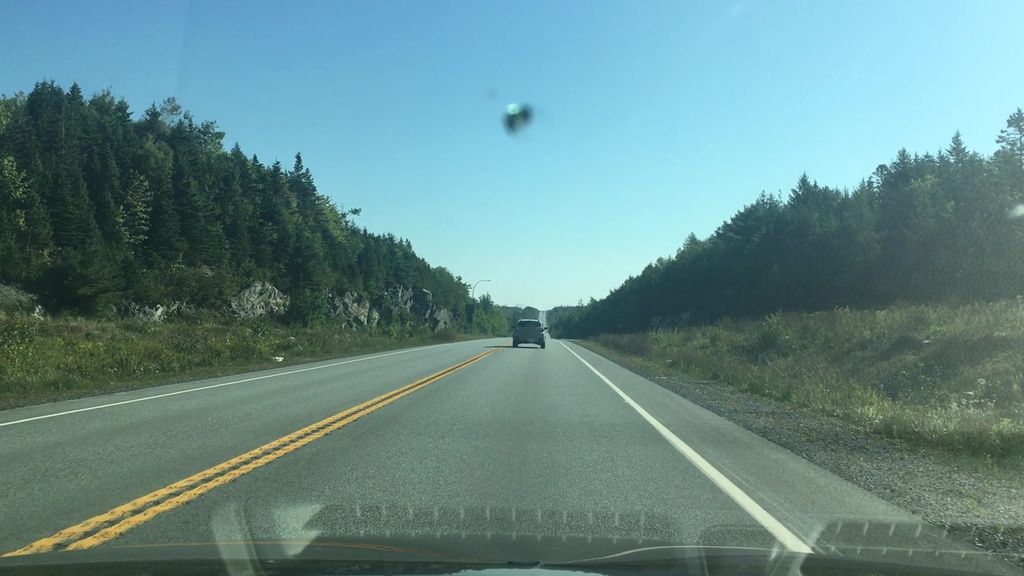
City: halifax